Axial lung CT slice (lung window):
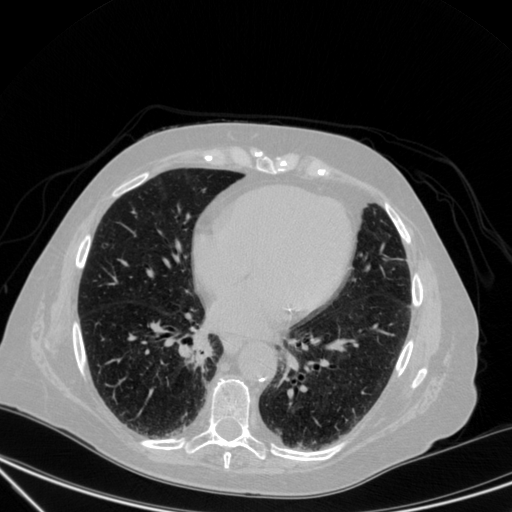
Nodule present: yes
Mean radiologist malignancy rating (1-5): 4